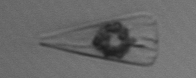
Label: Licmophora